You are looking at the envelope spectrum of a bearing's vibration signal. The marked vertical lines are the theoretical fault frequencies for the outer race, inner race, rolling elements, and cage. What is the most likely bearing condition (normal, inner_race, outer_race, ball)?
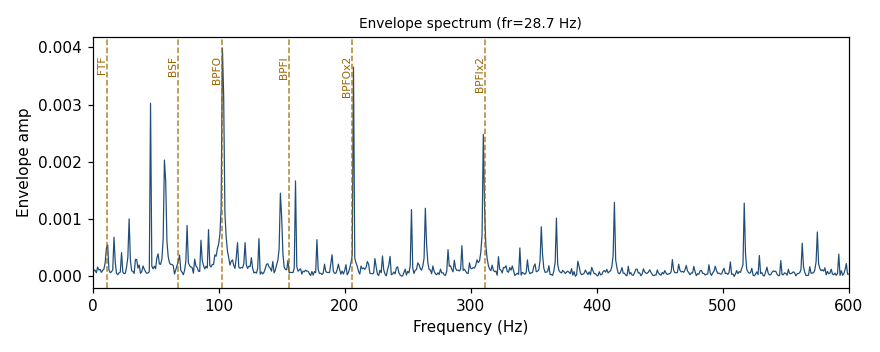
Answer: outer_race